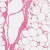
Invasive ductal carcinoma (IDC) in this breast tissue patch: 0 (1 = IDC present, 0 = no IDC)